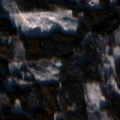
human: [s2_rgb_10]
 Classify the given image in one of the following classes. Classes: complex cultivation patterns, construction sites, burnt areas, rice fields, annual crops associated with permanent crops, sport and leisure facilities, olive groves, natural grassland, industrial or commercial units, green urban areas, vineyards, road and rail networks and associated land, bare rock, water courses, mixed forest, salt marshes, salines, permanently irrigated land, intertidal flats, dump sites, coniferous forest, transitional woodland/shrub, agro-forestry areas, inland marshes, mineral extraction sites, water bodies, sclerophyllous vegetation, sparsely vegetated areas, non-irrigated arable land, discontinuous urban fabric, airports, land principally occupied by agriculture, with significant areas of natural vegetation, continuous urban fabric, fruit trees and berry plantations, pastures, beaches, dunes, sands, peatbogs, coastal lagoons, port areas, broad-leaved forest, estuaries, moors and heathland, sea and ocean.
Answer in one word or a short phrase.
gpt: coniferous forest, mixed forest, transitional woodland/shrub